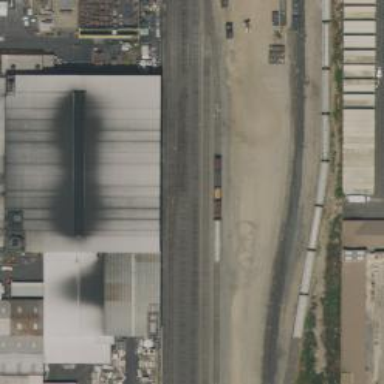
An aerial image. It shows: Railway siding for service.